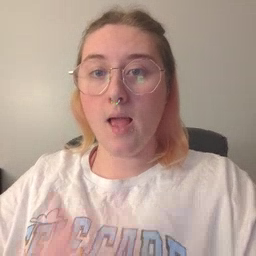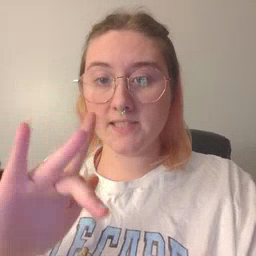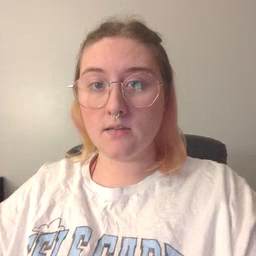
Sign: empty